Question: I have an application I want to adapt to tablets and handheld devices
- 'ListView'- - 'ListView'
How should I achieve that? I was thinking different activities and layout resources for each orientation. But I have a feeling that there is a smarter and better way.
Of course I could stuff everything in one activity somehow but it doesn't feel right. Nor looks nice :)
Thank you
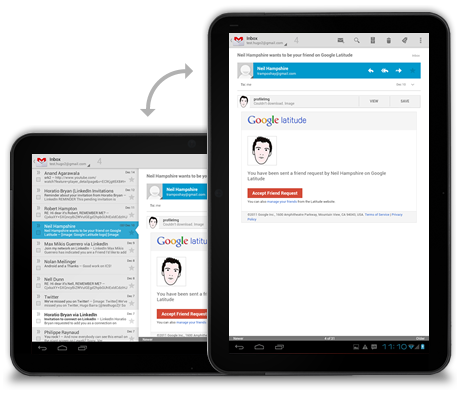
Answer: What you want to achieve can be done using 'Fragments'. Here is an <URL> depicting the use of 'Fragments'.
To communicate between fragments see this <URL>.